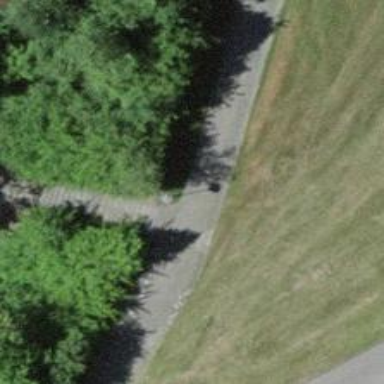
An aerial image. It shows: Road with steps.